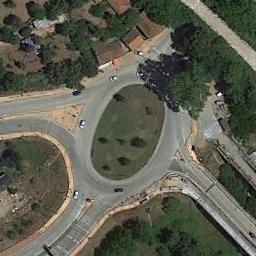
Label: roundabout